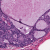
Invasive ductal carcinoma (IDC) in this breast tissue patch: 0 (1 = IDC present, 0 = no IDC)